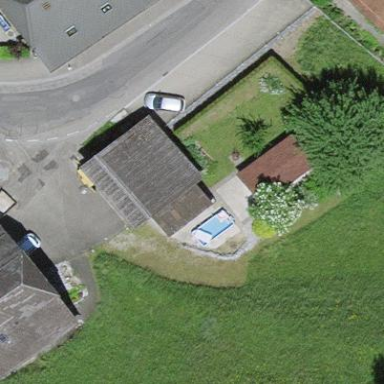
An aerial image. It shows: Garage.